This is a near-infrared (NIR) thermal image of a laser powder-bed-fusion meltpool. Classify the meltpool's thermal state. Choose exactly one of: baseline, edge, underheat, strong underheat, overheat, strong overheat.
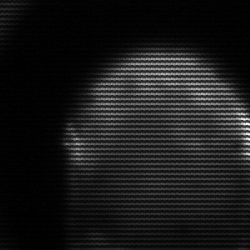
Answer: edge